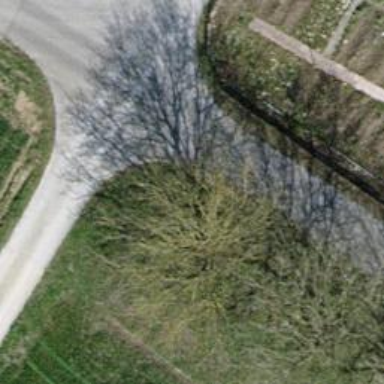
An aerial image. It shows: Beautiful tree in nature.